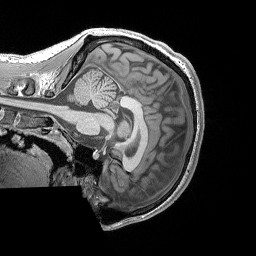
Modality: T1w
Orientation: sagittal
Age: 20
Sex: male
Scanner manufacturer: siemens
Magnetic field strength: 3 T
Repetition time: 1.9 s
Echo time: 0.00302 s